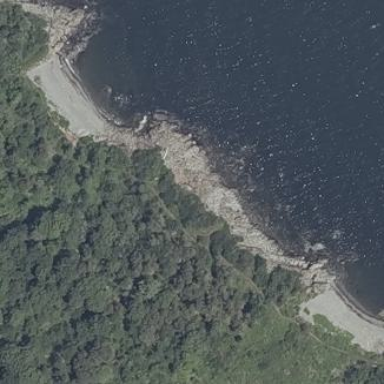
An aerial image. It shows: Tidal area with bare rock formations. The landcover mainly consists of bedrock.